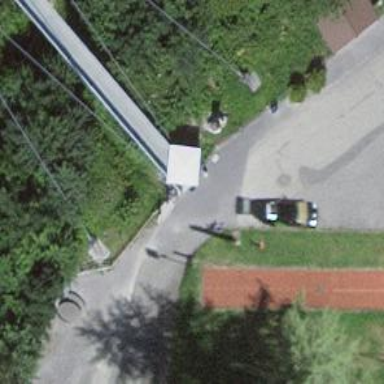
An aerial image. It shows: Path on bridge with excellent trail visibility. The surface of the bridge is metal.